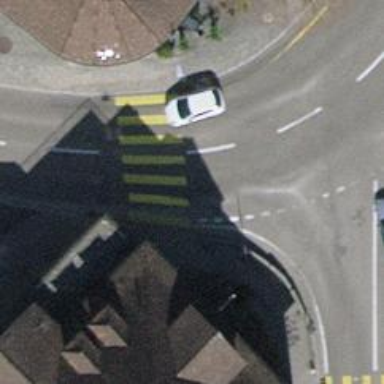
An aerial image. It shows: Uncontrolled zebra crossing on the road.